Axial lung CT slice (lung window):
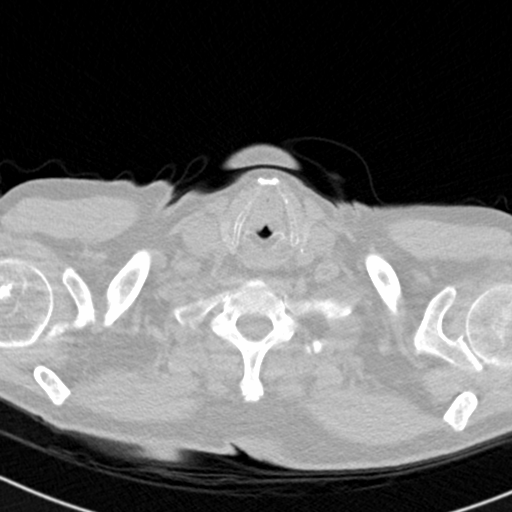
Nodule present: no